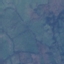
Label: Pasture